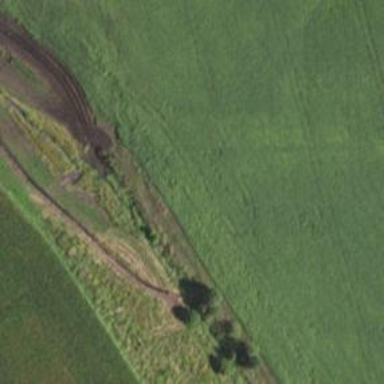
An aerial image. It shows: Abandoned railway.